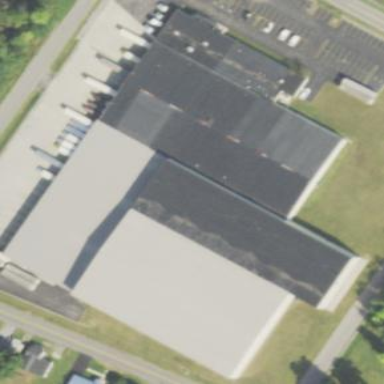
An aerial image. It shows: Warehouse.